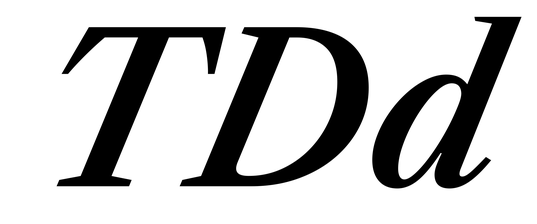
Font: LibreCaslonText-Italic_SemiBold_Italic